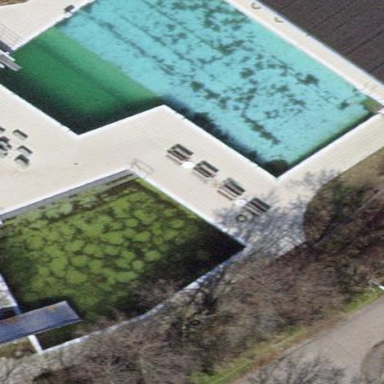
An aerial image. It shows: Swimming pool area designated for leisure and sports activities.